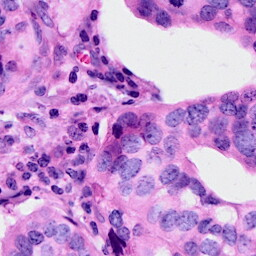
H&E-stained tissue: Breast